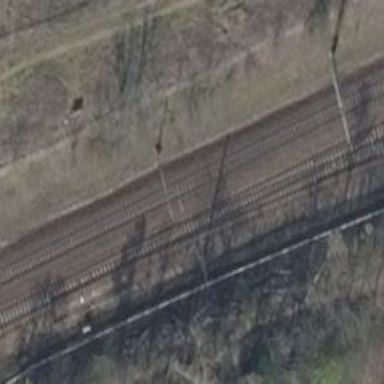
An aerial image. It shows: Railway track with contact lines for electrification.